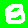
Digit: 8